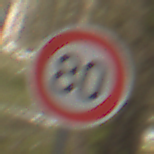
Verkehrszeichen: Geschwindigkeit80
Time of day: MorningAfternoon
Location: Outdoor (Nature)
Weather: Overcast
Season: Winter
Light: Natural